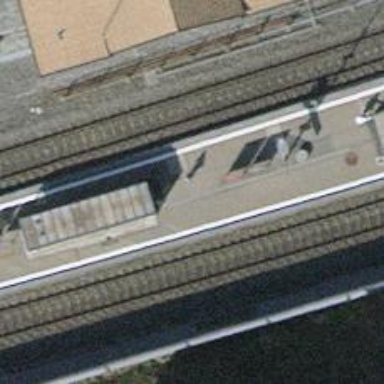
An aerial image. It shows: Public transport station located at railway halt.